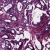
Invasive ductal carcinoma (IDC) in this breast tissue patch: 1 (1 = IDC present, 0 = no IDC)